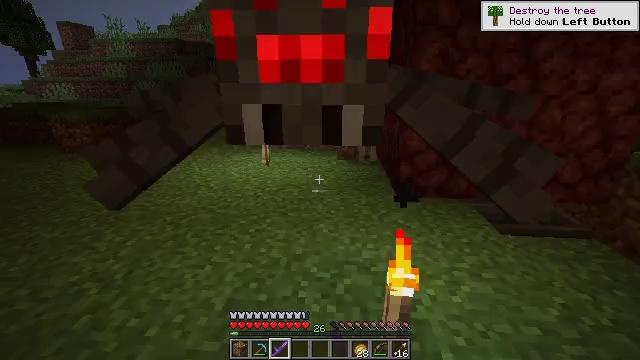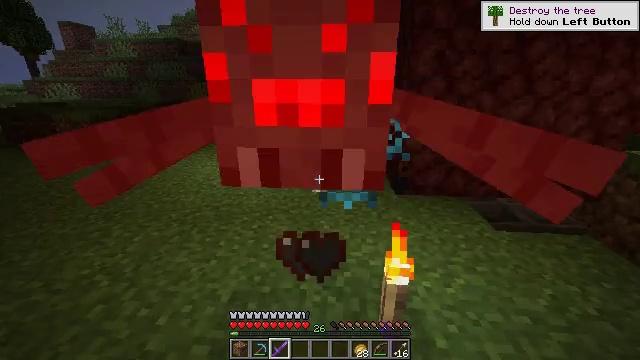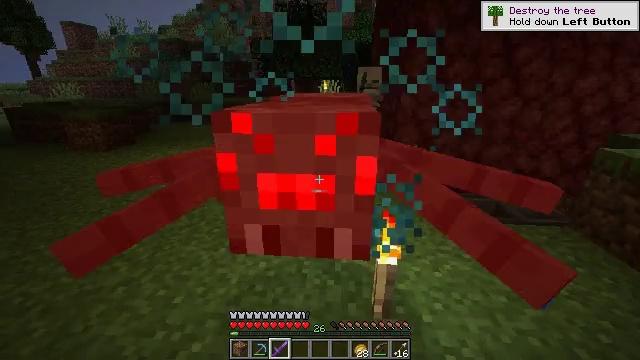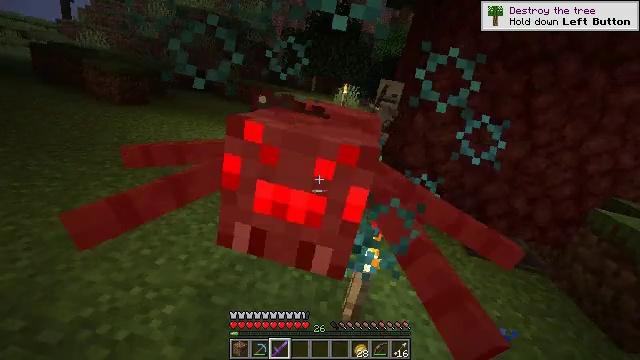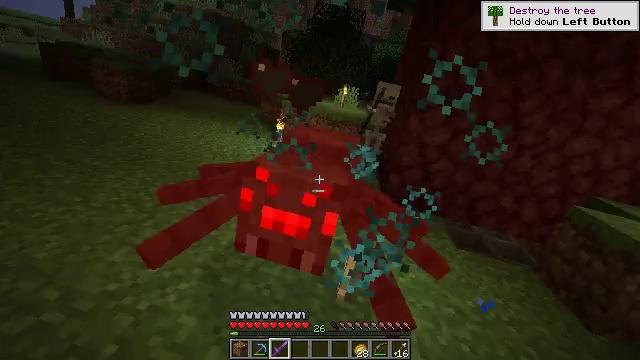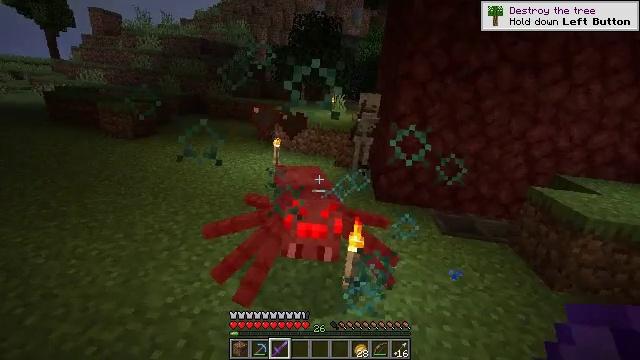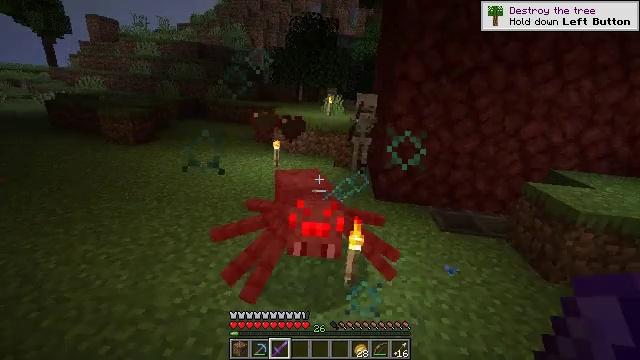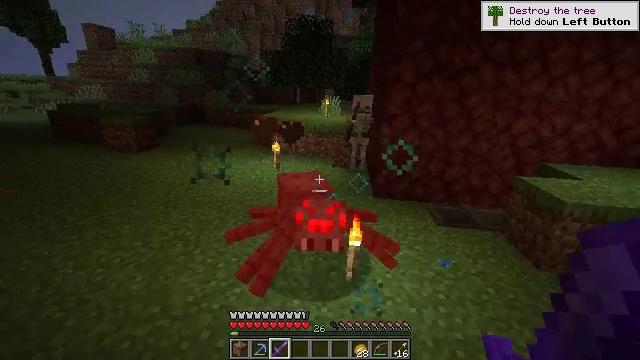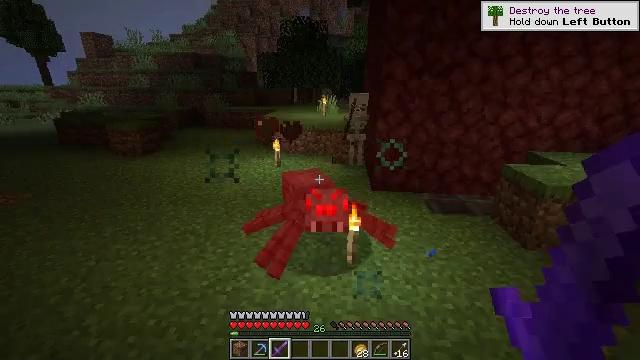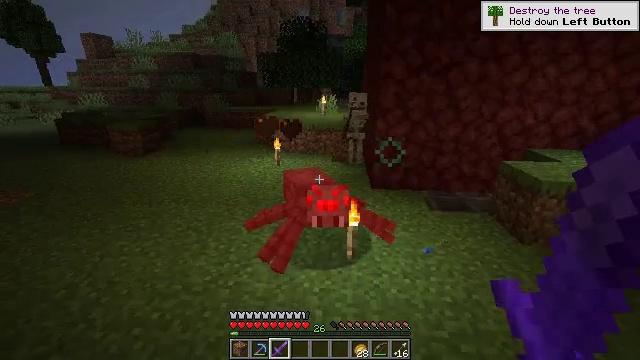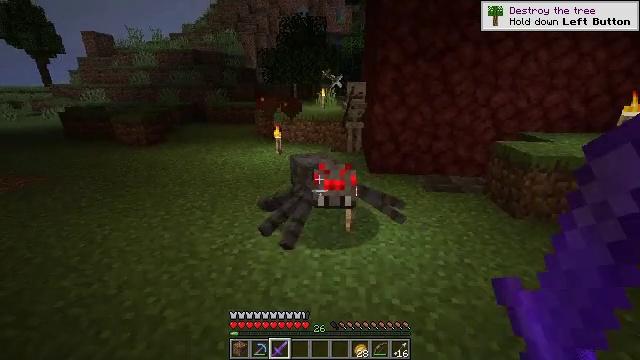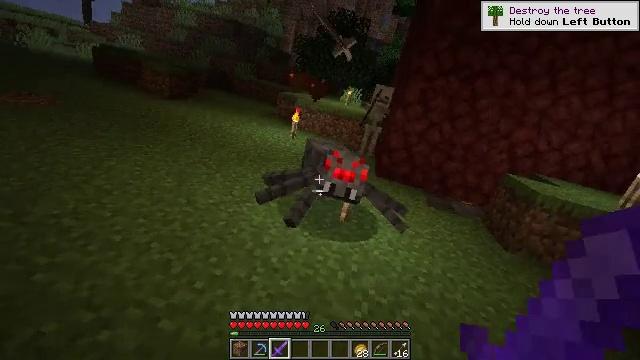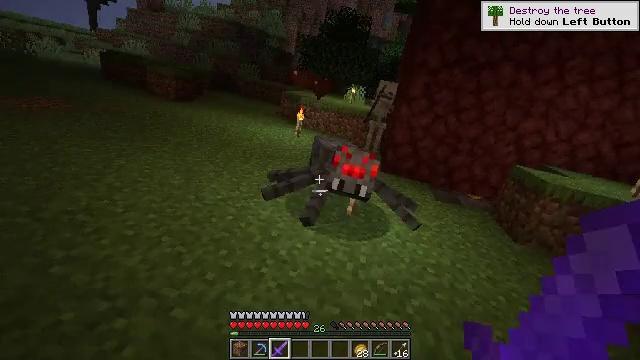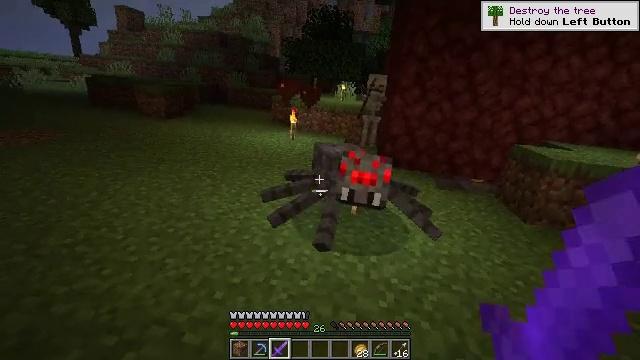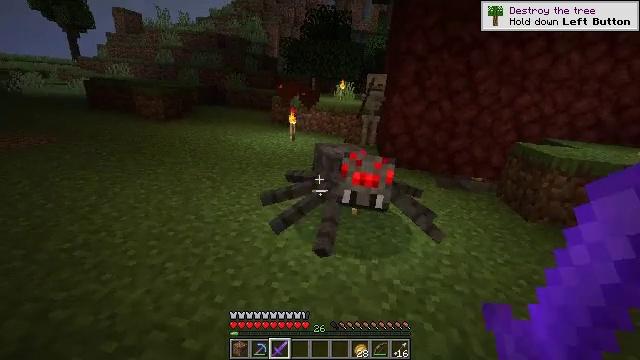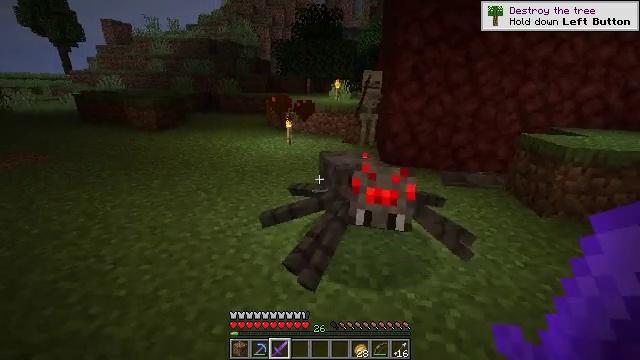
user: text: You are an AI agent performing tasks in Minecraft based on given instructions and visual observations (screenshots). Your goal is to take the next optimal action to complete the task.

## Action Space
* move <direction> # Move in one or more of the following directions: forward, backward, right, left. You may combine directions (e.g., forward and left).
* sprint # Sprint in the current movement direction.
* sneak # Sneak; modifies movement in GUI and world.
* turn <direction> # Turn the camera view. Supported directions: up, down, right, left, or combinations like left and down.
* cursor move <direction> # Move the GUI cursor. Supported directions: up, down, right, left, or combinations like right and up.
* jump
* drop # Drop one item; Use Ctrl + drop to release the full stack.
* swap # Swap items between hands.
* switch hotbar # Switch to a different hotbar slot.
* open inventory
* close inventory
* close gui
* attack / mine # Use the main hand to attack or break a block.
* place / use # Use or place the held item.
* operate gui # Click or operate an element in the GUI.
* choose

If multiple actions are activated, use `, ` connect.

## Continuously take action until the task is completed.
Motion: motion action
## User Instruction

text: Kill mobs.
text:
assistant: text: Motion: move back, attack / mine
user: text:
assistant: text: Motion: move back, attack / mine
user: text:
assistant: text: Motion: move back, attack / mine
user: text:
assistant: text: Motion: move back, attack / mine
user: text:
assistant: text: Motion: move back, attack / mine
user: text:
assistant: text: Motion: move back, attack / mine
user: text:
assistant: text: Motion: move back, attack / mine
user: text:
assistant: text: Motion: no_op
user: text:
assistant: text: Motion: no_op
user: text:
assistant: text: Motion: no_op
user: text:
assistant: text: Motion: move forward
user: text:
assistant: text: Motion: move forward, turn left
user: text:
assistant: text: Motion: move forward
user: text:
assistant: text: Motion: move forward
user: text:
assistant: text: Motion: move forward, attack / mine
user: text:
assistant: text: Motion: attack / mine
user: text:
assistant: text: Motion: turn right, attack / mine
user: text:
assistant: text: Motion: turn right, attack / mine
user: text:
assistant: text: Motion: turn right, attack / mine
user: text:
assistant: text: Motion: attack / mine